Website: ulta-beauty
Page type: customer-info-address
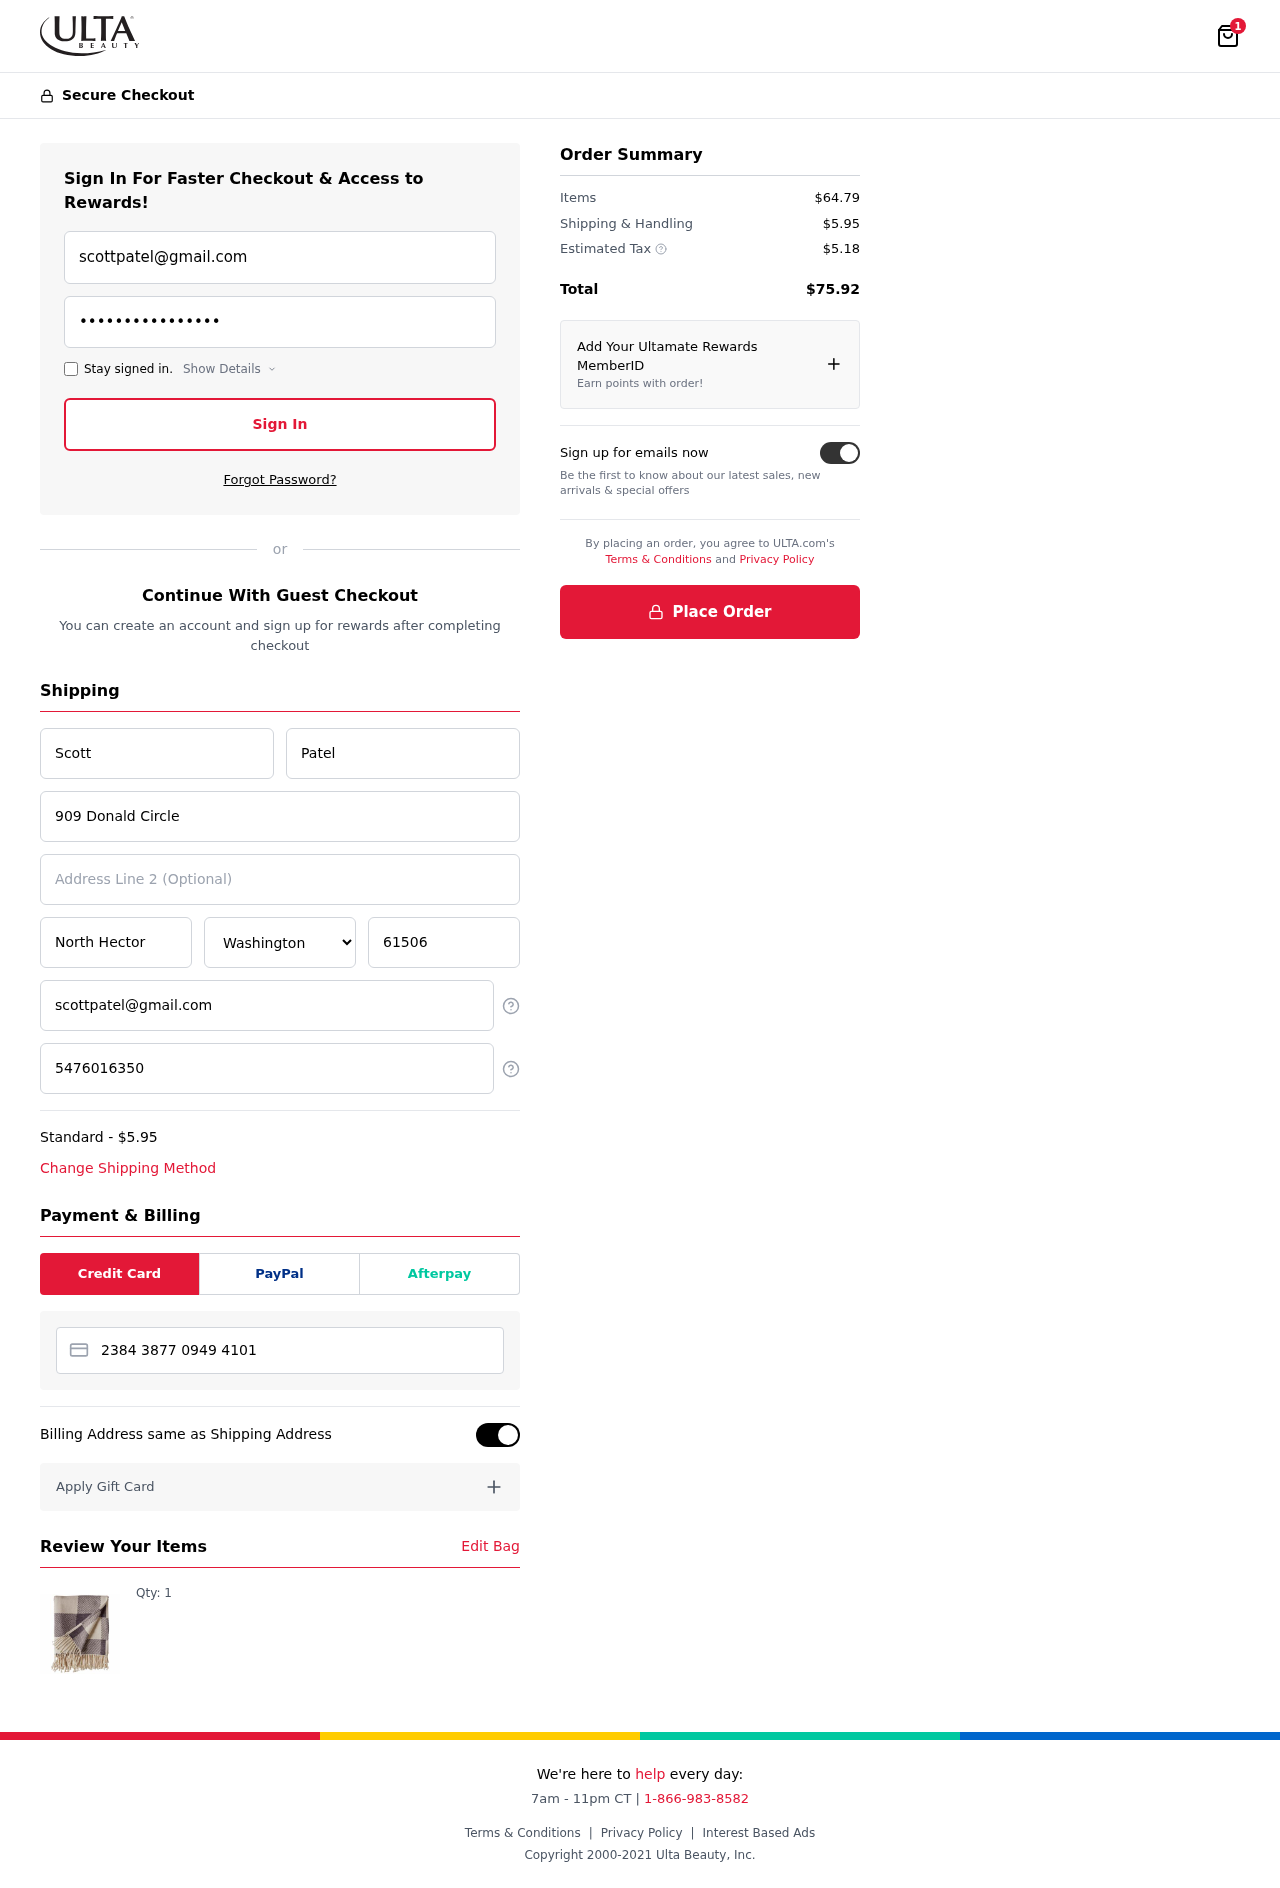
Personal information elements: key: PII_CARD_NUMBER
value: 2384 3877 0949 4101
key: PII_CITY
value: North Hector
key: PII_EMAIL
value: scottpatel@gmail.com
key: PII_FIRSTNAME
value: Scott
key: PII_LASTNAME
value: Patel
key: PII_PHONE
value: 5476016350
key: PII_POSTCODE
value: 61506
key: PII_STATE
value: Washington
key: PII_STREET
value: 909 Donald Circle
Product elements: key: PRODUCT1_QUANTITY
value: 1
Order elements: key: ORDER_NUM_ITEMS
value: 1
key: ORDER_SHIPPING_COST
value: $5.95
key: ORDER_ITEMS_TOTAL
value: $64.79
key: ORDER_SHIPPING_COST2
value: $5.95
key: ORDER_TAX
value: $5.18
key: ORDER_TOTAL
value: $75.92